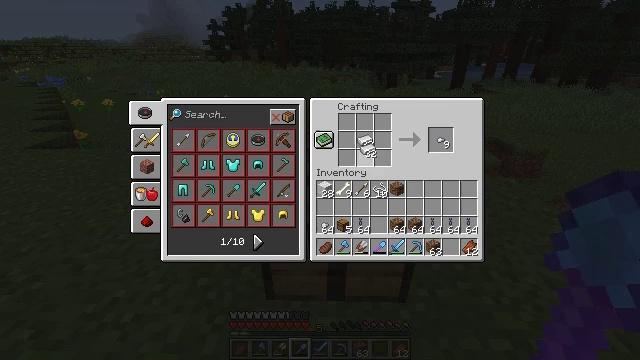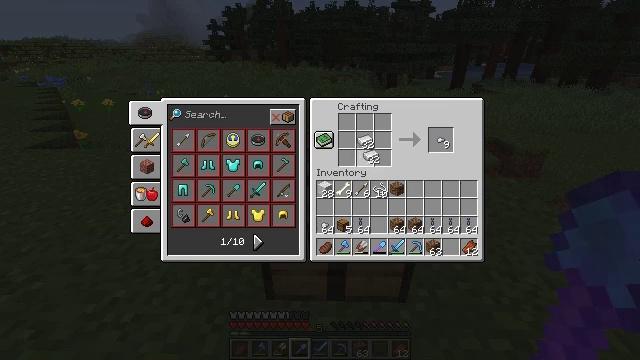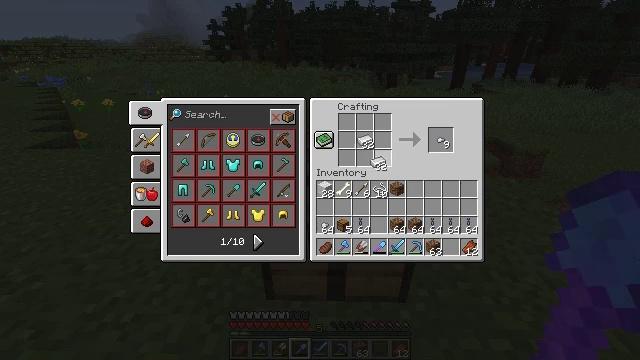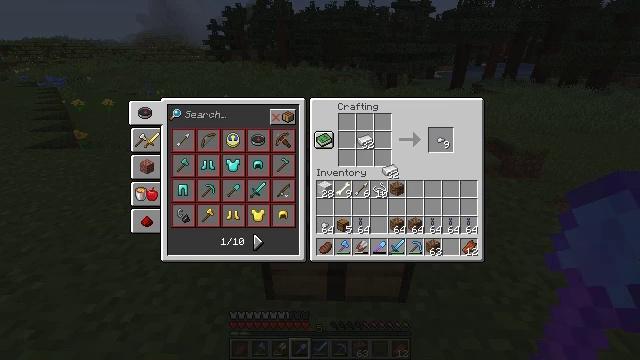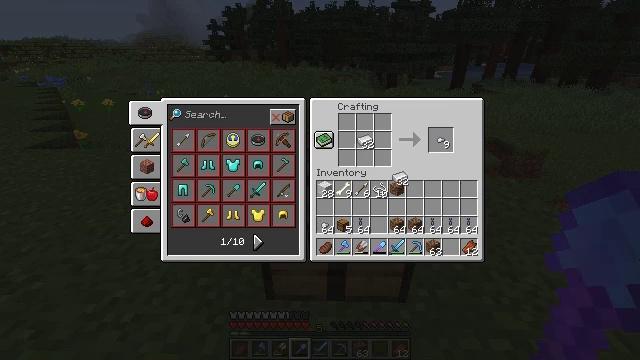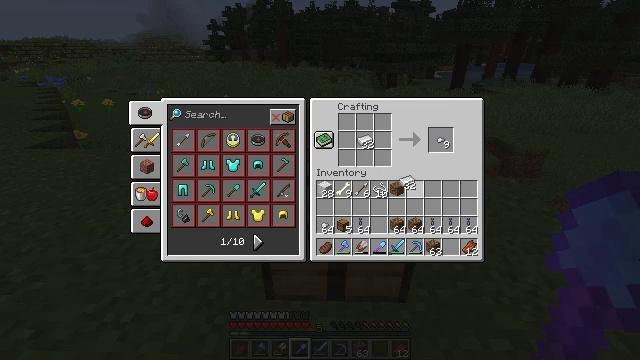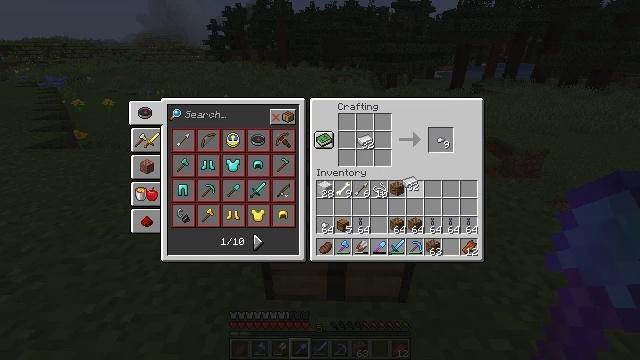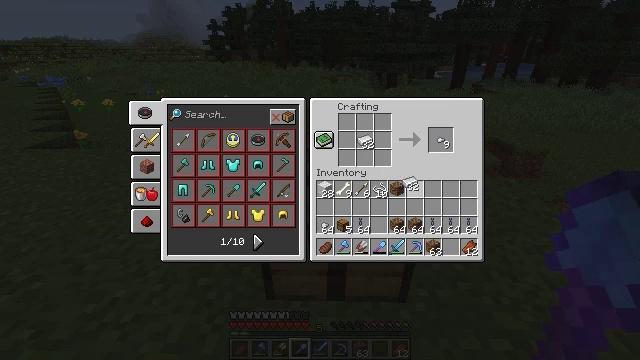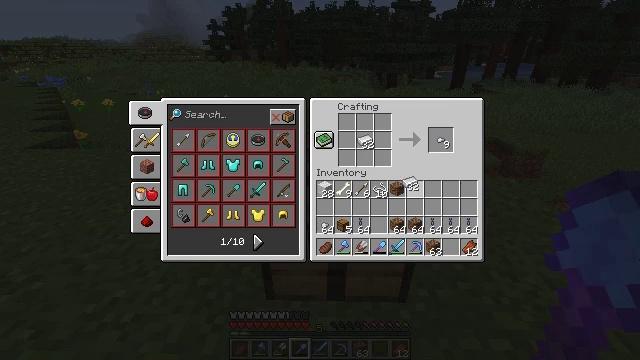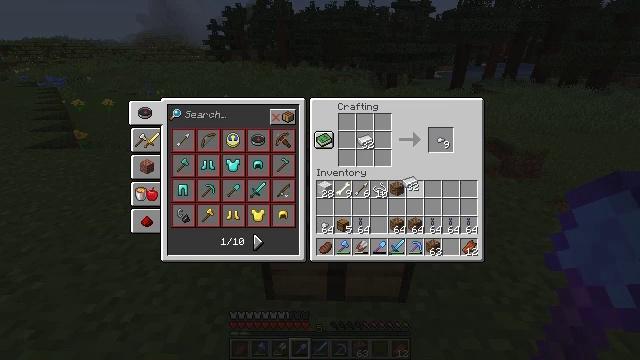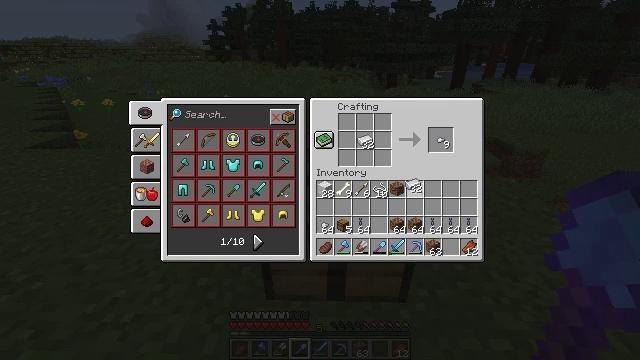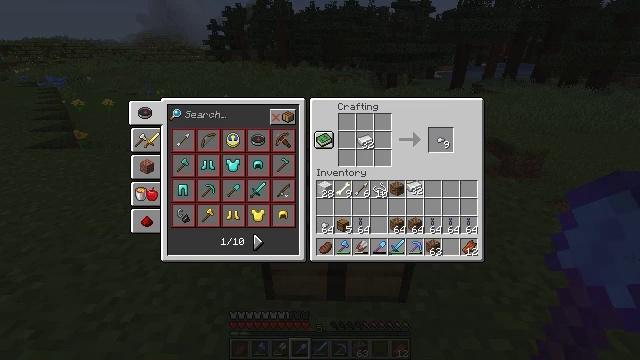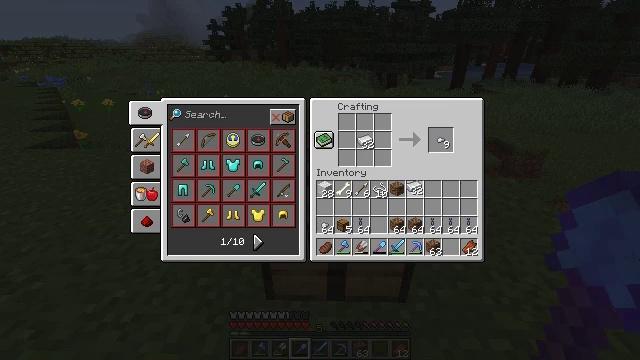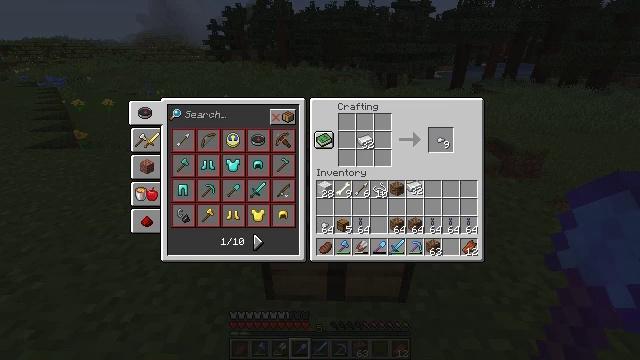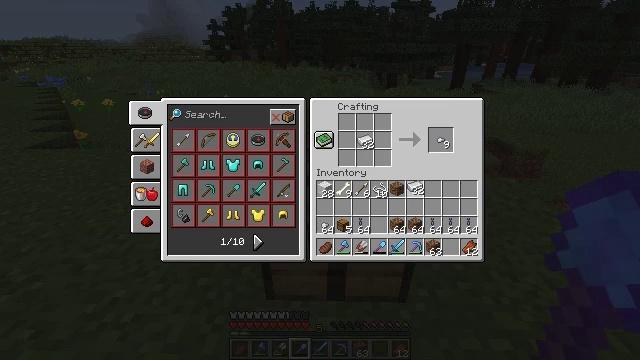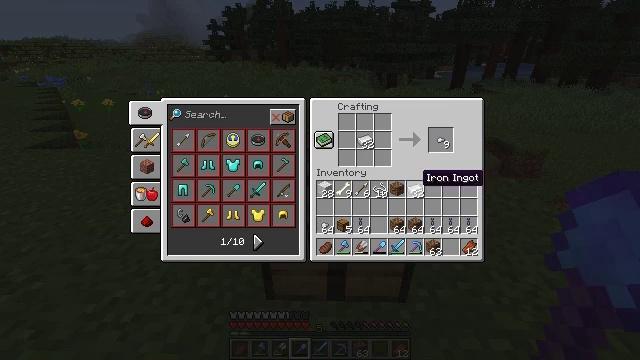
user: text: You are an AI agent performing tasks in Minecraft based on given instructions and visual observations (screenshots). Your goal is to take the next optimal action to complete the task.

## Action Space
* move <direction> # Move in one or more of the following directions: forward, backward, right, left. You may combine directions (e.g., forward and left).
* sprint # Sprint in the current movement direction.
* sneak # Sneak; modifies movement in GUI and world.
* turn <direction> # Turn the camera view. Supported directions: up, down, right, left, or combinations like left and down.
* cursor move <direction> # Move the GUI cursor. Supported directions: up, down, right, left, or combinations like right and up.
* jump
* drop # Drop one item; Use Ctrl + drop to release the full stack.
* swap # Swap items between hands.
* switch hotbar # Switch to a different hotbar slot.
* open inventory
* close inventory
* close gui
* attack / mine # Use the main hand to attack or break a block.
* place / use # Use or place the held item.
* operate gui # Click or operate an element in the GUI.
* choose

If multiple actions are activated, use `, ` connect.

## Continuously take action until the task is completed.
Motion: motion action
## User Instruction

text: Combine iron materials to craft a chain.
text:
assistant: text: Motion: no_op
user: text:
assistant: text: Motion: cursor move right and down
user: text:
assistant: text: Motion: cursor move right and down
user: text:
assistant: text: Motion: cursor move right
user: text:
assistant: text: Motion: cursor move right
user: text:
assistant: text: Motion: no_op
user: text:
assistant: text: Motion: no_op
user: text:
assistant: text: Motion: no_op
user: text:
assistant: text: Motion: no_op
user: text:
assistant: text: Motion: no_op
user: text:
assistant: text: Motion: no_op
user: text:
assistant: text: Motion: operate gui
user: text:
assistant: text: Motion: operate gui
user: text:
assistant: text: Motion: operate gui
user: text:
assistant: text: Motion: no_op
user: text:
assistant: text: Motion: no_op
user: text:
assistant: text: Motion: cursor move left and down
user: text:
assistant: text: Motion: cursor move left and down
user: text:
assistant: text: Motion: cursor move left
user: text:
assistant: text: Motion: no_op
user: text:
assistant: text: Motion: no_op
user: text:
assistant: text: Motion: no_op
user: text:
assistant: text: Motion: no_op
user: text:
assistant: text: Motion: no_op
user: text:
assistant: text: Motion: no_op
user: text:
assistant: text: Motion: operate gui
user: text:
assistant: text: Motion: operate gui
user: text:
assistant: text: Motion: operate gui
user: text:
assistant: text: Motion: cursor move right and up
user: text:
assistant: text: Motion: cursor move right and up